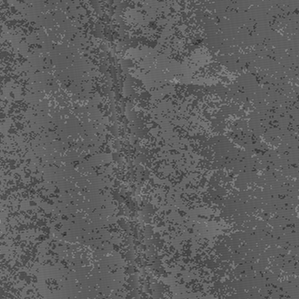
Label: frost